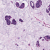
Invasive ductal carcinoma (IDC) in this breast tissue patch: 1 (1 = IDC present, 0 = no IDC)